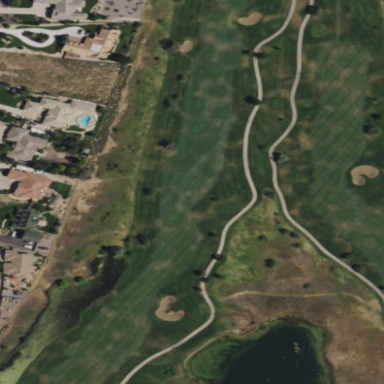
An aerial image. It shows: Area of rough grass used for golf.